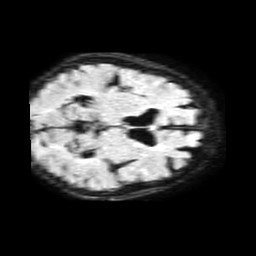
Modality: FLAIR
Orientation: axial
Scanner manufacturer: philips
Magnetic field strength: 1.5 T
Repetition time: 6 s
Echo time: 0.09846 s